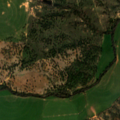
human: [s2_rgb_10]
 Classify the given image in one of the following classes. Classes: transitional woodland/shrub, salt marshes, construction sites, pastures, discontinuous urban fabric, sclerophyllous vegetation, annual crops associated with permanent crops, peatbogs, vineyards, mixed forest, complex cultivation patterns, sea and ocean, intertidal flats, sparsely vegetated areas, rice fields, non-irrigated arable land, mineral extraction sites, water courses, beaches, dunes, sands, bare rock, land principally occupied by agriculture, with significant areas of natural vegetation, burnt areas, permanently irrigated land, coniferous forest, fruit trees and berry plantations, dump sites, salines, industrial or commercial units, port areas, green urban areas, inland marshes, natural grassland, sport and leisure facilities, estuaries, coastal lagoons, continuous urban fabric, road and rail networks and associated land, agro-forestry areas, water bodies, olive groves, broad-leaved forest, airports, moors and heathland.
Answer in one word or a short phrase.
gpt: permanently irrigated land, agro-forestry areas, broad-leaved forest, transitional woodland/shrub